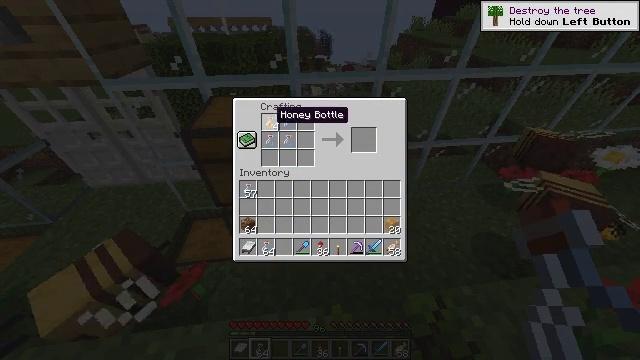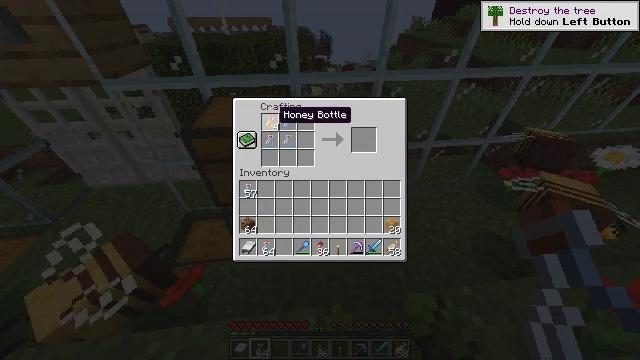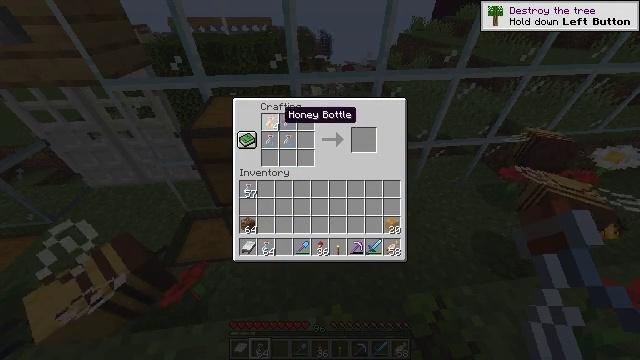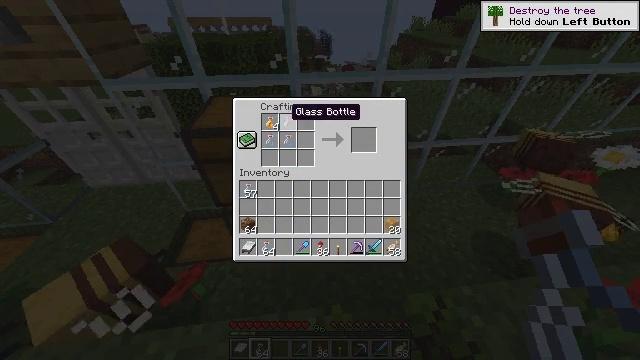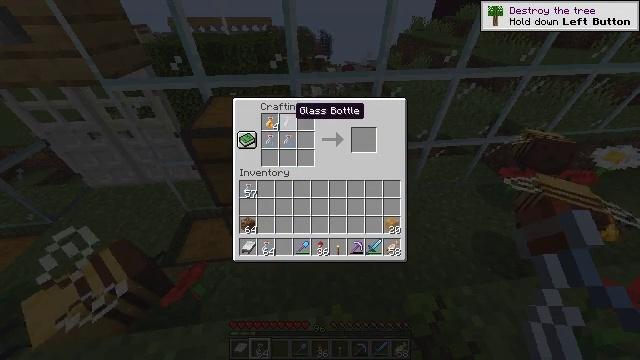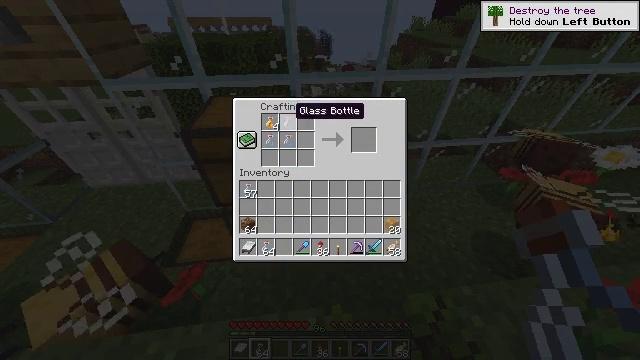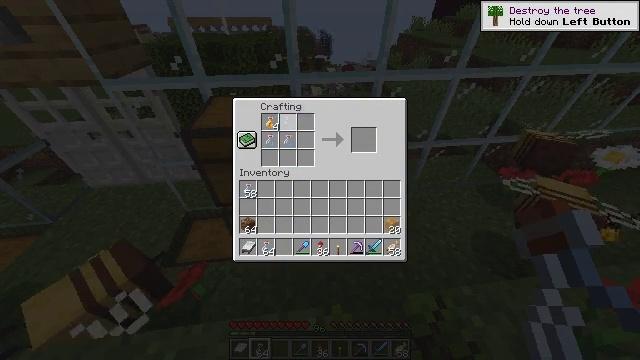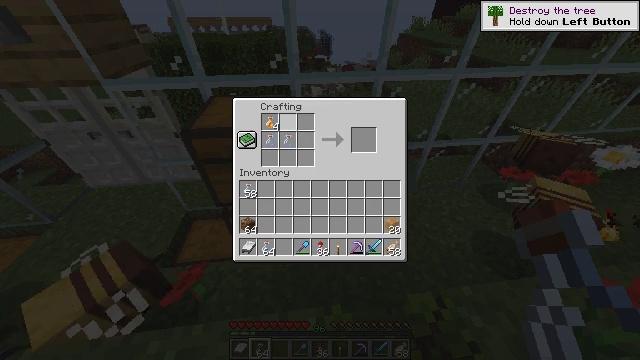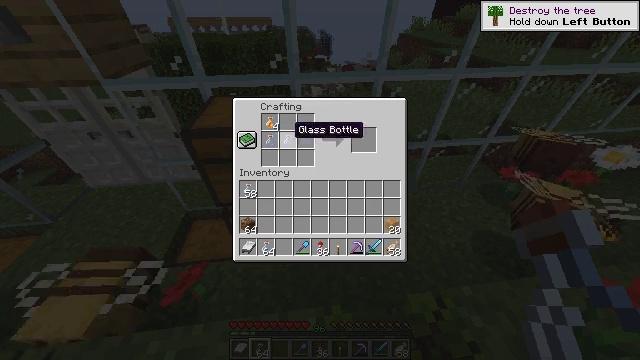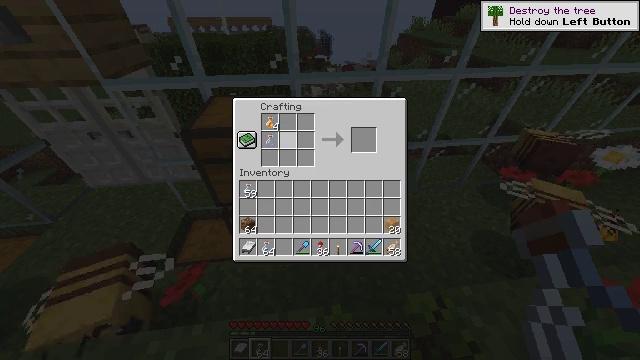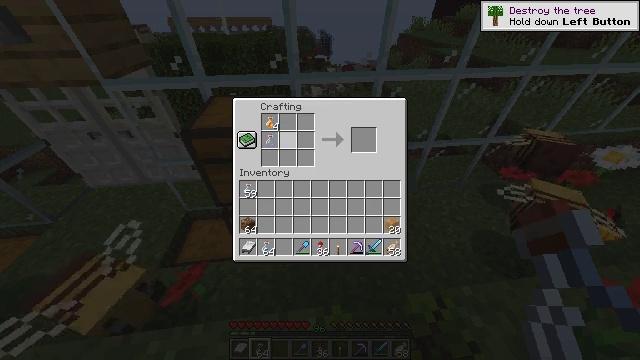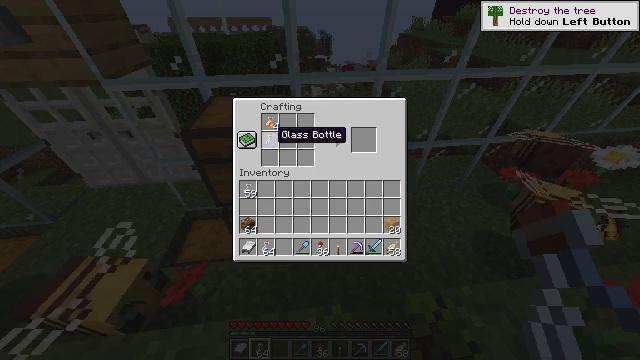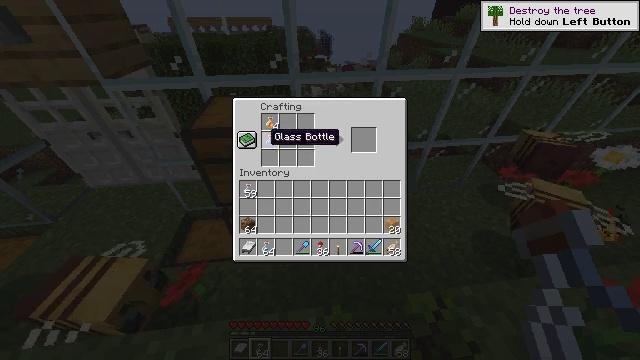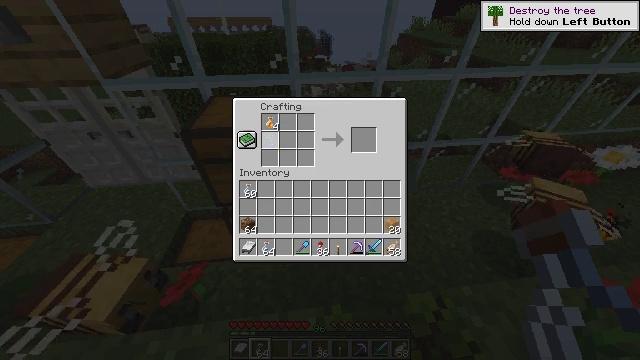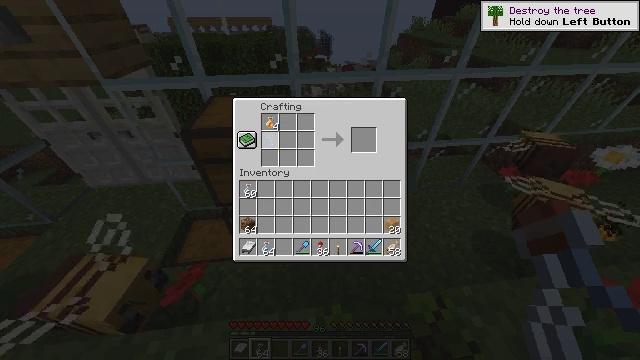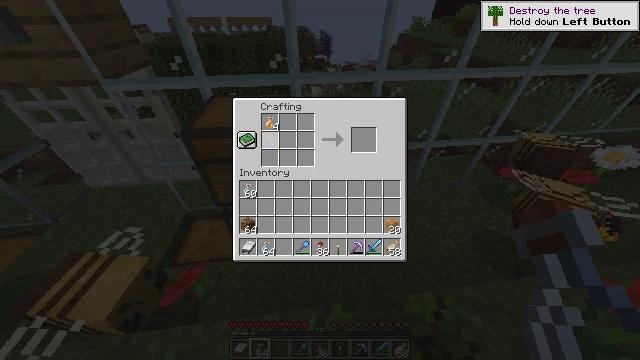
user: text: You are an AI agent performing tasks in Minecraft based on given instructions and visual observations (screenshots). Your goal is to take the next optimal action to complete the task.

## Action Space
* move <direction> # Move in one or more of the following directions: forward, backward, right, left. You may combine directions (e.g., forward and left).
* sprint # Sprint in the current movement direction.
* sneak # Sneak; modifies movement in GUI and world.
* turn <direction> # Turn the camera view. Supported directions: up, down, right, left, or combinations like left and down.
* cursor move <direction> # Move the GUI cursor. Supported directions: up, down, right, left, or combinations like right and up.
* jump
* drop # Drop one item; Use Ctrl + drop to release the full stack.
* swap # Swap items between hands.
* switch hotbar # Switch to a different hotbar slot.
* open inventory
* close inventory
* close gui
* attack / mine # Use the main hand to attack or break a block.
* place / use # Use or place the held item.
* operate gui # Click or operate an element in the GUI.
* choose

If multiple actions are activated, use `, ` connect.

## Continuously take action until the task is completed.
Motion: motion action
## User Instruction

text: Craft a honey block.
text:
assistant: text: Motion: no_op
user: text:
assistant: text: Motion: no_op
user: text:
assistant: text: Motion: no_op
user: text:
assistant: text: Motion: sneak
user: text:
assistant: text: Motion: sneak
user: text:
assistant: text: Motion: sneak, choose
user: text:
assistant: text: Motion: sneak, choose
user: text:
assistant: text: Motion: sneak, cursor move down
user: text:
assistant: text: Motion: sneak, choose
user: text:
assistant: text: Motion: sneak, choose
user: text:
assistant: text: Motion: sneak, cursor move left, choose
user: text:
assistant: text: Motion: sneak, cursor move left
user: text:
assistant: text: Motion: sneak, choose
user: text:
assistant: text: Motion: sneak, choose
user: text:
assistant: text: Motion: sneak
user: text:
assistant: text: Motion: sneak, cursor move up
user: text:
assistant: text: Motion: sneak, cursor move up
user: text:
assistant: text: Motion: sneak
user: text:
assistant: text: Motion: no_op
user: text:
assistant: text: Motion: no_op
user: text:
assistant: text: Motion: operate gui
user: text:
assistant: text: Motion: operate gui
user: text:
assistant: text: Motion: no_op
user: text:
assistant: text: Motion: no_op
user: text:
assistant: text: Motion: no_op
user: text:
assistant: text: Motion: no_op
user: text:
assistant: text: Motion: no_op
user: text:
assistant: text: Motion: choose
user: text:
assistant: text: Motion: choose
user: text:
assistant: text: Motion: choose